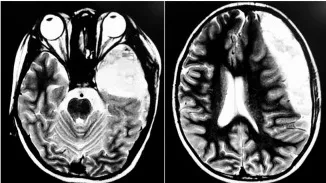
MRI of the head and hematoma volume changes during atorvastatin Treatment. The head MRI scans were performed 2 days before the initiation of atorvastatin therapy.
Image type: radiology (mri)